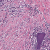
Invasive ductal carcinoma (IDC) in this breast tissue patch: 1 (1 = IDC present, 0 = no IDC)